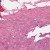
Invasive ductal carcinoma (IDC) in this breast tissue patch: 0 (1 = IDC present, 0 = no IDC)